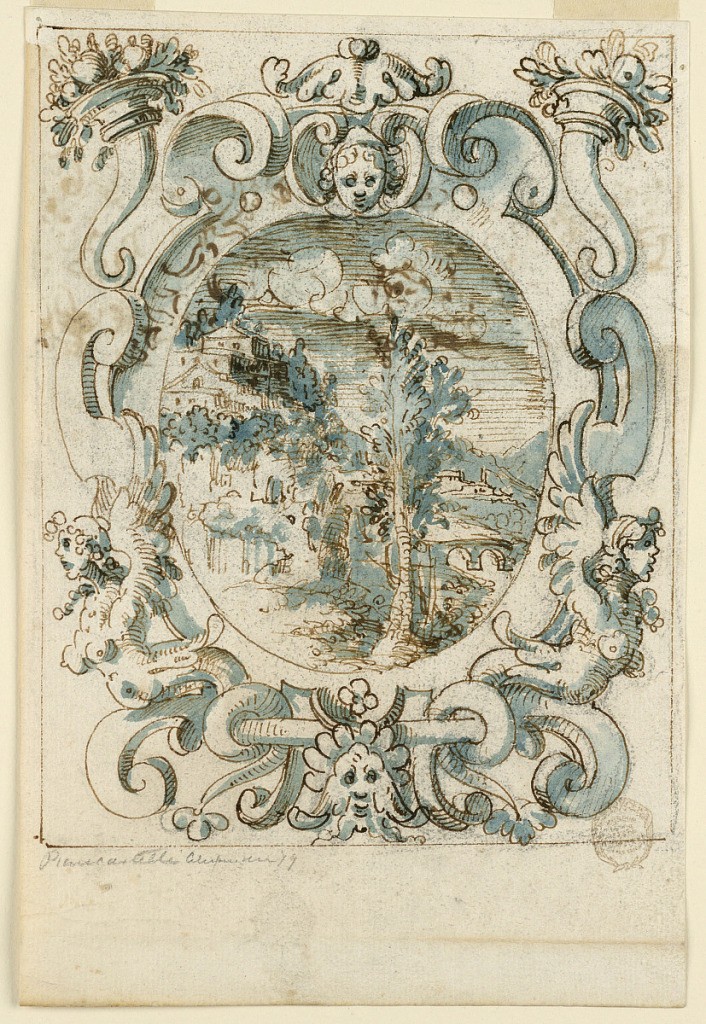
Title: Strapwork Design with Landscape
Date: early 17th century
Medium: Charcoal, pen and ink, brush and watercolor on paper
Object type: Drawing
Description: Strapwork with harpies and cornucopia frame a landscape with a house on a hill.